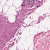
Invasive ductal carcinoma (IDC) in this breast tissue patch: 0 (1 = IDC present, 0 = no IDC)